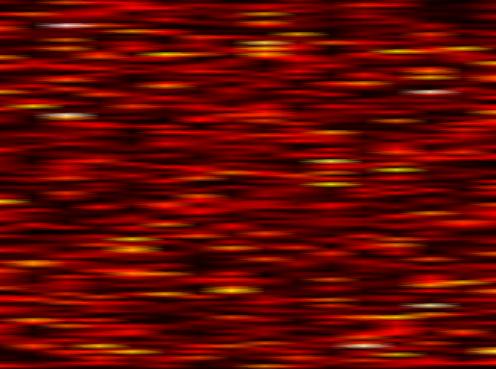
Label: UFMC